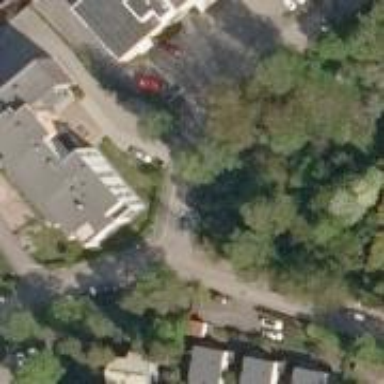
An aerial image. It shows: Image showing building with apartments.